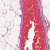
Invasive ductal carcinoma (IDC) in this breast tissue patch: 0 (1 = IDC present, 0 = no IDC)